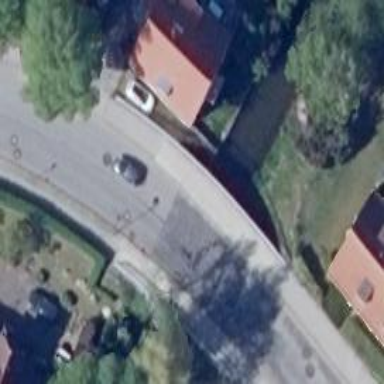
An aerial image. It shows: Primary highway bridge with asphalt surface.